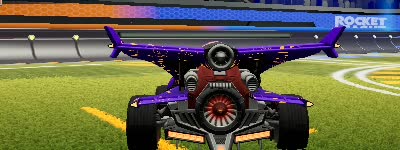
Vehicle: aftershock